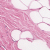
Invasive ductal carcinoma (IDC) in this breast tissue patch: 0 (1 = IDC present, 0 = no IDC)